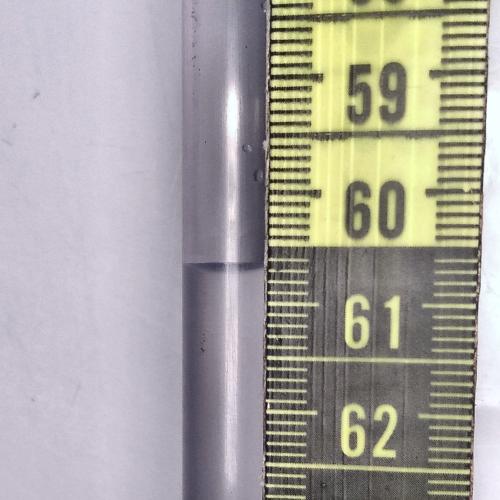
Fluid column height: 60.7 cm